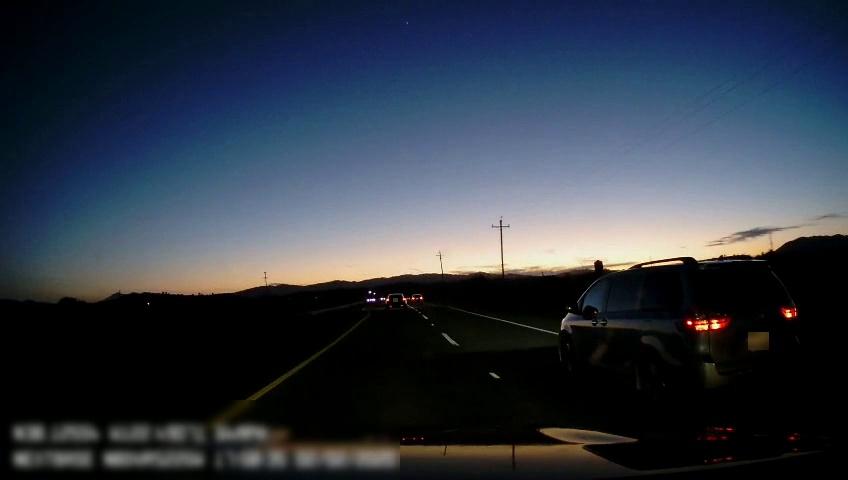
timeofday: Dusk/Dawn/Twilight
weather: Sunny
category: Drivable Space
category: Vehicles | SUV
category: Vehicles | SUV
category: Vehicles | SUV
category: Lanes | Alternate Lane
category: Lanes | Current Lane
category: Lanes | Current Lane